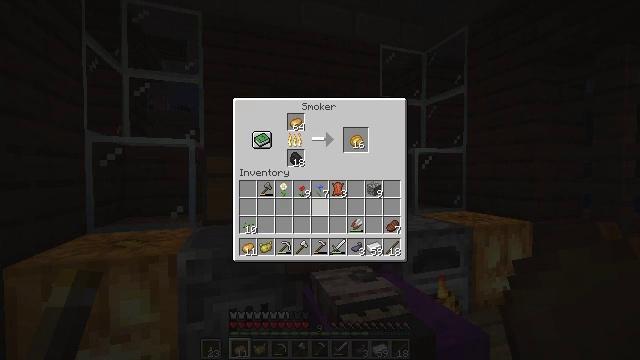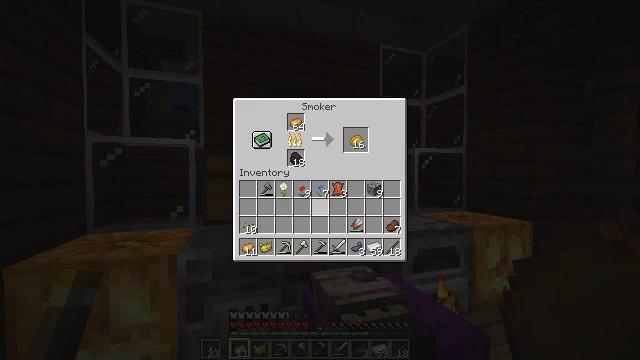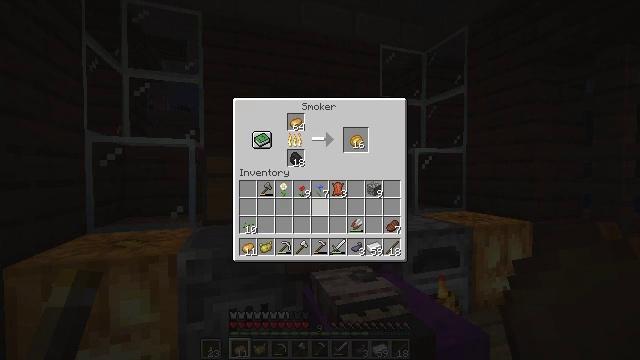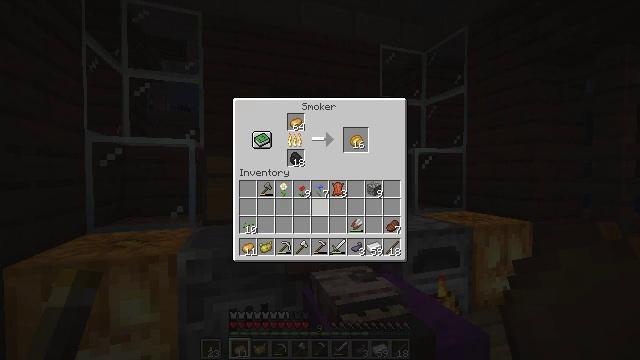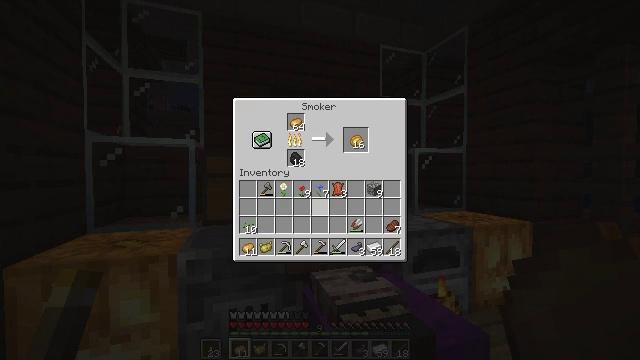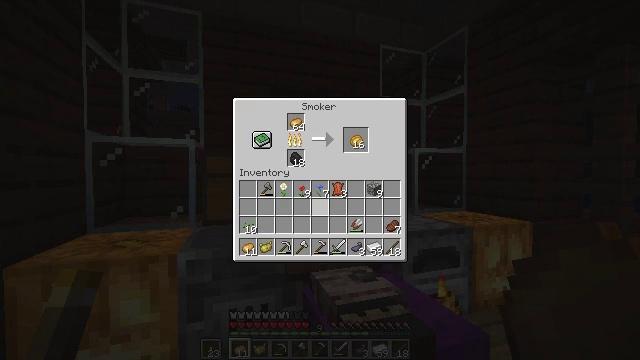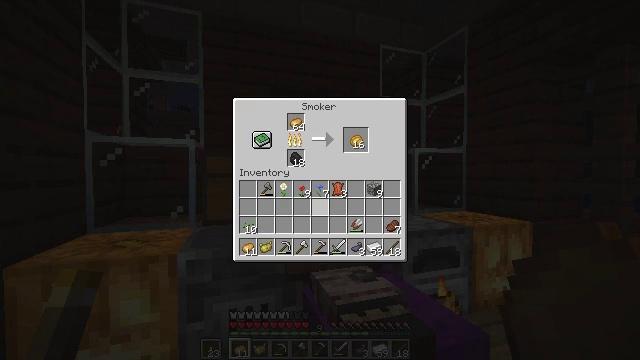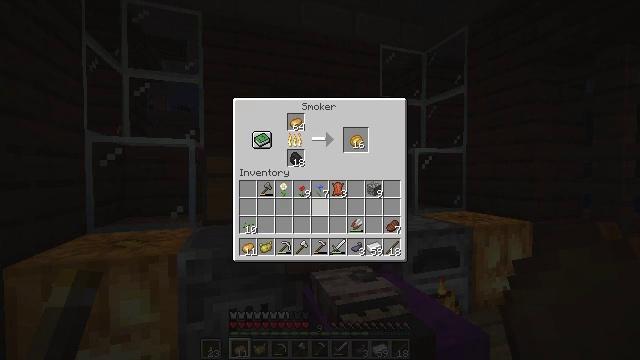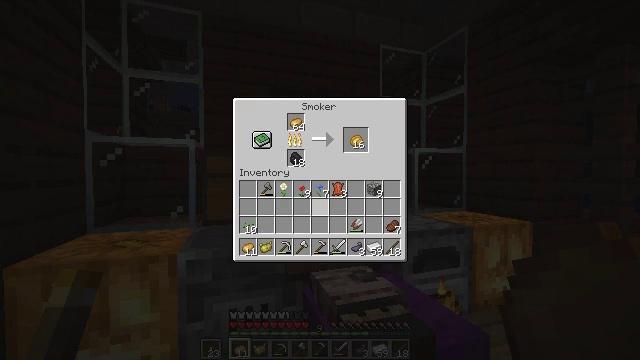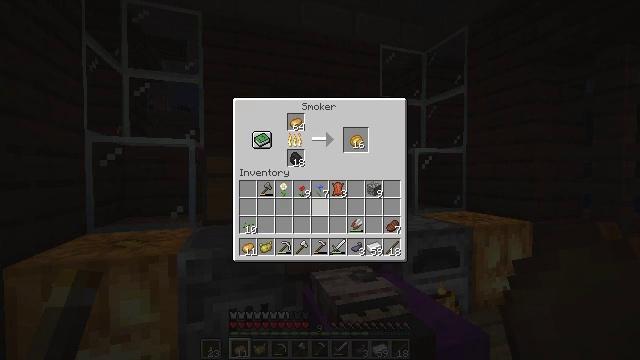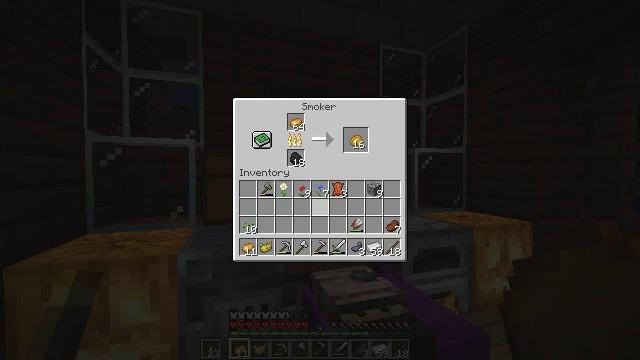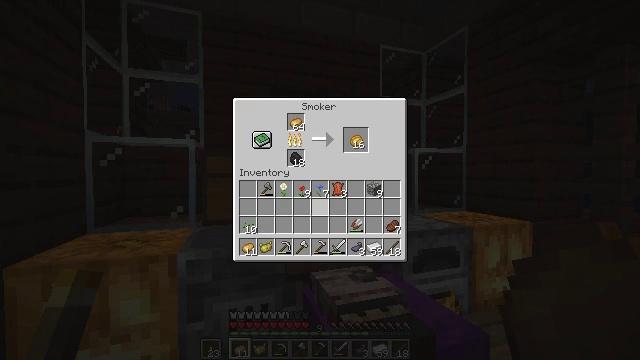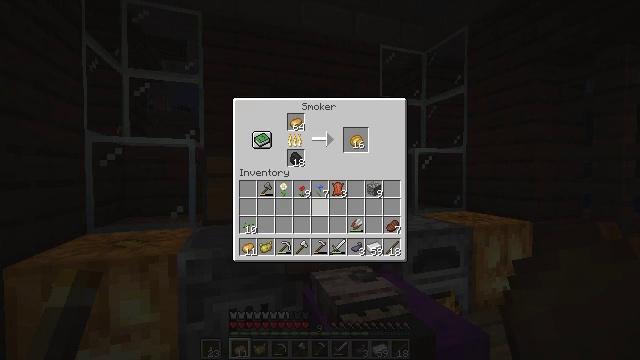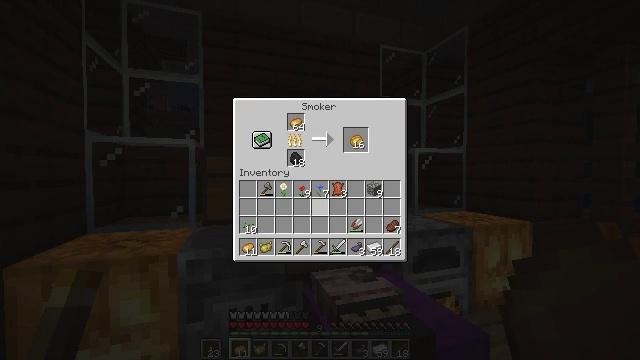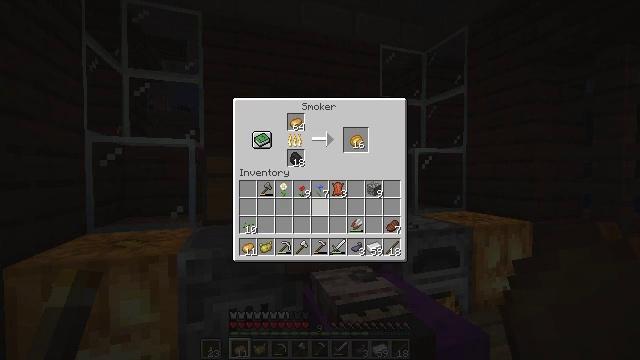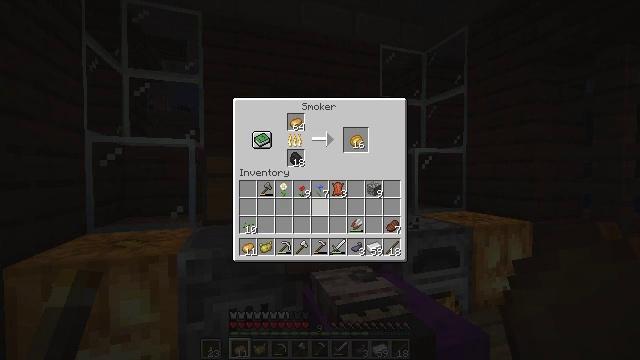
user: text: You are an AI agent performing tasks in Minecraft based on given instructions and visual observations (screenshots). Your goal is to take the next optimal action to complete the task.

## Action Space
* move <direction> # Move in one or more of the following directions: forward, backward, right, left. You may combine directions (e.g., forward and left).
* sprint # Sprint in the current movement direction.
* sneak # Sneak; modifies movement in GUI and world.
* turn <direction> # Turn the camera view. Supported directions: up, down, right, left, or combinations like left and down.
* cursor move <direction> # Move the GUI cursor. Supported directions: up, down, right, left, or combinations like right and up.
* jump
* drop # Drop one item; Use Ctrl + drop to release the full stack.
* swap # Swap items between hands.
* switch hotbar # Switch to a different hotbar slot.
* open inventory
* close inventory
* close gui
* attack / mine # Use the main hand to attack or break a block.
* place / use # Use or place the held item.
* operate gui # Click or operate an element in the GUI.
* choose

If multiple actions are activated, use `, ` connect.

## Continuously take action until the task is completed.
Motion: motion action
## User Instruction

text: Open the furnace and bake a potato.
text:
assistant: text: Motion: no_op
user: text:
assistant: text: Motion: no_op
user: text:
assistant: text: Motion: no_op
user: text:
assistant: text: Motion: no_op
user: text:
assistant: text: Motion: no_op
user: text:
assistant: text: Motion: no_op
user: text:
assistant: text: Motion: no_op
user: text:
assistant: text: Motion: no_op
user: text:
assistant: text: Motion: no_op
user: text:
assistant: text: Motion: no_op
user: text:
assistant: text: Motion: no_op
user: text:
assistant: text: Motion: no_op
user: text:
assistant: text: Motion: no_op
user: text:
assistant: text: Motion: no_op
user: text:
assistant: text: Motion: no_op
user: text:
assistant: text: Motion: no_op
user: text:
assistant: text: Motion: no_op
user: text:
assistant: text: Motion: no_op
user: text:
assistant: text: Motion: no_op
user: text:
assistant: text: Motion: no_op
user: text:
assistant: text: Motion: no_op
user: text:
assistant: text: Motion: no_op
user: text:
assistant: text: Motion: no_op
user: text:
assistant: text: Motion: no_op
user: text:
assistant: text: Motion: no_op
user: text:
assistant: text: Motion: no_op
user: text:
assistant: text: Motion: no_op
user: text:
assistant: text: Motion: no_op
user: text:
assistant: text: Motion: no_op
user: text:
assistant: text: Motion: no_op